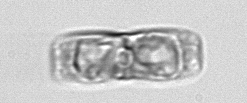
Label: pennate_morphotype1